Field crop: maize
Growth stage: 2
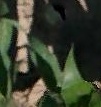
Species: maize